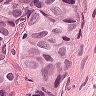
Metastatic tissue present: yes